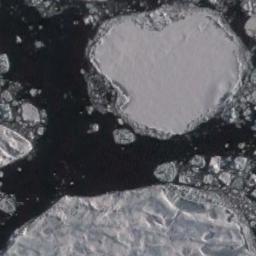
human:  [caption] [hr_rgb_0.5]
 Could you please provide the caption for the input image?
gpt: Two large pieces of ice and many small pieces of ice floating around it float on the deep blue sea .

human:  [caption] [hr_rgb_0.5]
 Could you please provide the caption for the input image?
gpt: The sea ice is approximately round .

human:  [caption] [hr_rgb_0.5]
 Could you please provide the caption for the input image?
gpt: There are many ice on the black sea .

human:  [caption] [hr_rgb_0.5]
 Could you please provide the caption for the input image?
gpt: Two large pieces of sea ice float in the deep blue sea and some small pieces of sea ice are between two large pieces of sea ice .

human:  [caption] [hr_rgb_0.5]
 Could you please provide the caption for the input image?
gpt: There are sea ice linked into sheets .